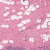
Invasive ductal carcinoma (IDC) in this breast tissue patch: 0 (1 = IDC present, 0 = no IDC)